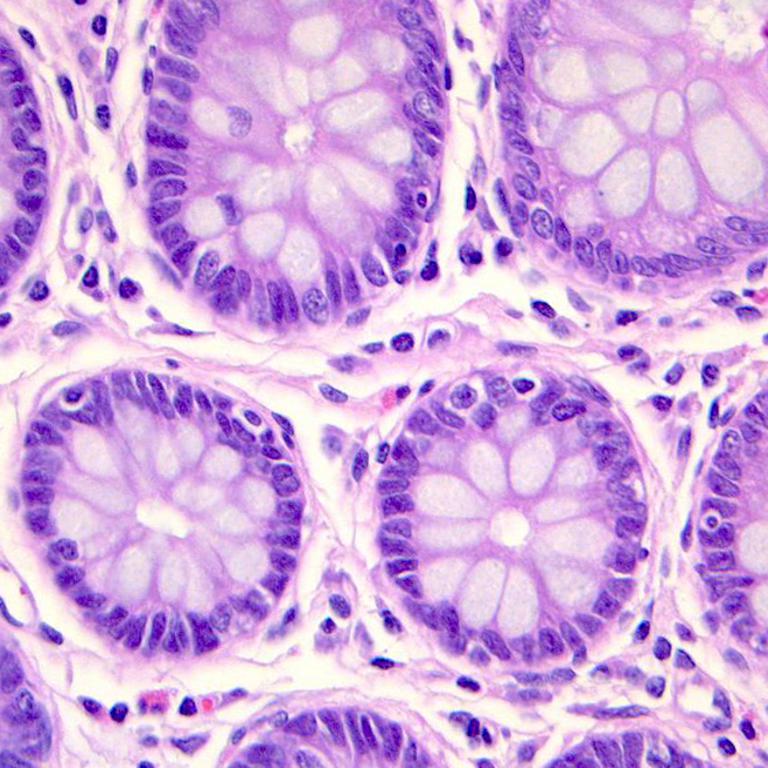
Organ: colon
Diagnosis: benign